Question: I would like to be able to search the relationship of an entity using an IN clause.
I have the following setup:

I would like to send over an array of nicknames and find all Persons associated with those nicknames.
'''
//array of names to find
let nameArray: [String] = ["Tom", "Tommy", "Thomas"]
// find all Persons who have a nickname associated with that person
let predicate = NSPredicate(format: "ANY Person.nickName in %@",nameArray)
var fetch = NSFetchRequest(entityName: "Person")
fetch.predicate = predicate
var fetchError : NSError? = nil
// executes fetch
let results = context?.executeFetchRequest(fetch, error: &fetchError)
'''
But when I run the code, I get the following error:
What am I doing wrong here? If I remove the predicate search, it returns all the results ok, but as soon as I add this line in, everything breaks.
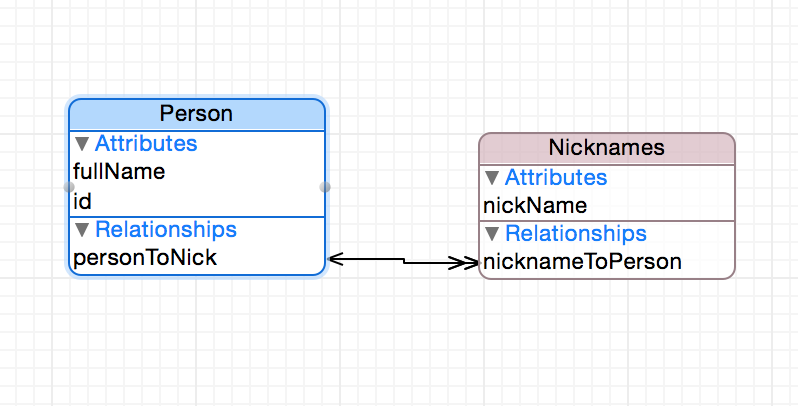
Answer: You should use the relationship name in your 'NSPredicate'.
Try this:
'''
let predicate = NSPredicate(format: "ANY personToNick.nickName in %@", nameArray)
'''